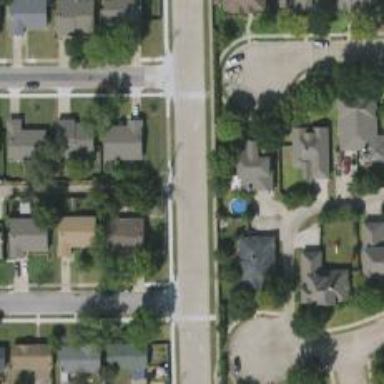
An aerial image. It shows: Tertiary road with separate sidewalk.